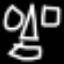
Label: angel